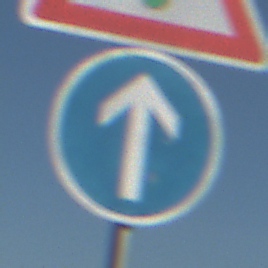
Verkehrszeichen: VorgeschriebeneFahrtrichtungGeradeaus
Zusatzzeichen oben: Lichtzeichenanlage
Umgebung: Outdoor, Nature
Tageszeit: MorningAfternoon
Wetter: Clear
Licht: Natural
Jahreszeit: Autumn
Kontrast: HighContrast